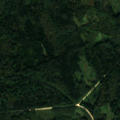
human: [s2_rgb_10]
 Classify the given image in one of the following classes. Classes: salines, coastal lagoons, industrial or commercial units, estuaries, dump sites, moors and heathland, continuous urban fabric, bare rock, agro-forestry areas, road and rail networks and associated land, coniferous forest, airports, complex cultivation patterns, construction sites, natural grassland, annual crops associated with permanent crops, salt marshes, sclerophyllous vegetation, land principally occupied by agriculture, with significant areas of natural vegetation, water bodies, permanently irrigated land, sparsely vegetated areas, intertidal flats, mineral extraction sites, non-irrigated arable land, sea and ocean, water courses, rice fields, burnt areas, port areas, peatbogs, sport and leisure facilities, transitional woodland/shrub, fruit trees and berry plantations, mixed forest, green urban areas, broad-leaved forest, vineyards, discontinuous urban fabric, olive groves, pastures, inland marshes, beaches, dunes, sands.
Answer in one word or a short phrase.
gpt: broad-leaved forest, coniferous forest, mixed forest, transitional woodland/shrub